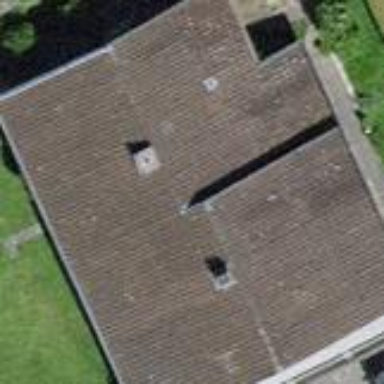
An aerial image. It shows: Detached building.